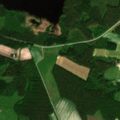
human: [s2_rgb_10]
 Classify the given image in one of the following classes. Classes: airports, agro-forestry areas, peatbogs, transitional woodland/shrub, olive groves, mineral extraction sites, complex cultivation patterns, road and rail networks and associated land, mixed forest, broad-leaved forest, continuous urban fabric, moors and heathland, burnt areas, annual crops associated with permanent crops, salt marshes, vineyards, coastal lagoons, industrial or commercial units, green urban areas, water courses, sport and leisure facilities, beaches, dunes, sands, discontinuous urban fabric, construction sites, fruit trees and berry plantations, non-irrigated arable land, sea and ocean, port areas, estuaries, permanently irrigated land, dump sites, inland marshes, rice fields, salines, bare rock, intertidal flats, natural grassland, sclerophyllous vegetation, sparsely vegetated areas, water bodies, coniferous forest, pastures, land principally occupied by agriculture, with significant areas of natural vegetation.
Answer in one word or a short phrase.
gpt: non-irrigated arable land, land principally occupied by agriculture, with significant areas of natural vegetation, coniferous forest, mixed forest, transitional woodland/shrub, water bodies